Question: I'm creating a dialog in Android with a custom style:
'''
new AlertDialog.Builder(new ContextThemeWrapper(context, R.style.CustomAlertDialog))
.setSingleChoiceItems(keys, selectedIndex,
new DialogInterface.OnClickListener(){
@Override
public void onClick(DialogInterface dialog, int index) {
// ...
dialog.dismiss();
}
})
.create()
.show();
'''
where 'CustomAlertDialog' looks like this:
'''
<style name="CustomAlertDialog" parent="@android:style/Theme.Dialog">
<!--
<item name="android:typeface">monospace</item>
<item name="android:textSize">30sp</item>
-->
</style>
'''
This works fine (if I uncomment the 'typeface' and 'textSize', I see the changes). However, I would also like to change the light-blue color of the currently selected item into something else:

Is this possible through my 'CustomAlertDialog'? If so, how?
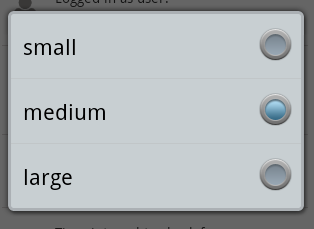
Answer: Alright here is a quick answer, I might improve it later regarding API Level 8+

For API Level 11+
It is easy they added 'alertDialogTheme' and 'textColorAlertDialogListItem' and just work:
'''
new AlertDialog.Builder(new ContextThemeWrapper(this, R.style.CustomAlertDialog))
.setSingleChoiceItems(new String[] {"One", "Two", "Three", "Four"}, 2,
new DialogInterface.OnClickListener(){
@Override
public void onClick(DialogInterface dialog, int index) {
// ...
dialog.dismiss();
}
})
.create()
.show();
'''
'styles.xml'
'''
<style name="CustomAlertDialog">
<item name="android:alertDialogTheme">@style/CustomAlertDialogTheme</item>
</style>
<style name="CustomAlertDialogTheme">
<item name="android:textColorAlertDialogListItem">@color/some_colors</item>
</style>
'''
'some_colors.xml'
'''
<?xml version="1.0" encoding="utf-8"?>
<selector xmlns:android="http://schemas.android.com/apk/res/android">
<item android:state_checked="true" android:color="@color/my_dialog_checked"/>
<item android:color="@color/my_dialog_default"/> <!-- default -->
</selector>
'''
For API Level 8+
I think the "safest" way to go as mentioned before is implementing your own item layout as you will have total control over your items appearance this is mainly because in old versions of the platform they had "hard coded" colors and styles on those layouts.
You could also play without 'Builder' and use 'AlertDialog/Dialog(Context context, int theme)' directly but I am a bit short of time at this point and I didn't want to invest much time on this right now.